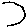
Label: hexagon